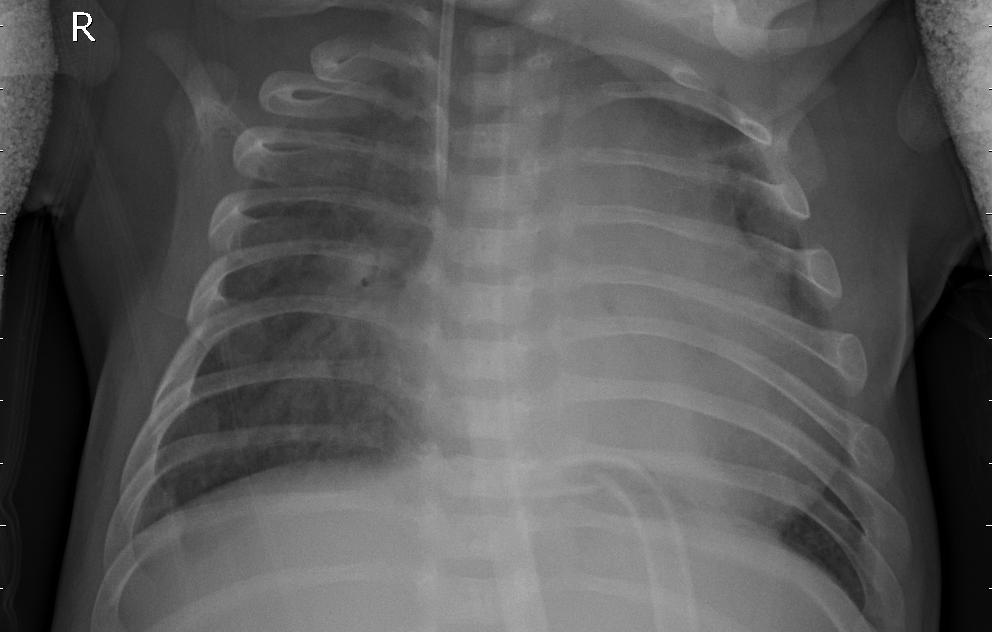
Diagnosis: PNEUMONIA